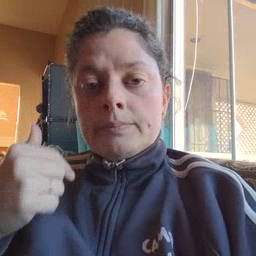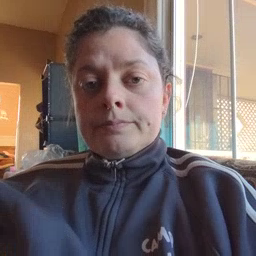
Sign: cry